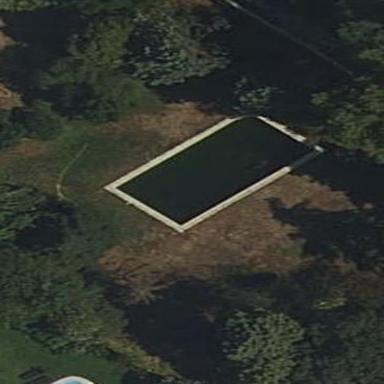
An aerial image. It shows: Swimming pool located in leisure land.